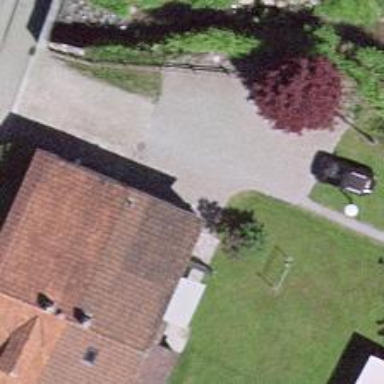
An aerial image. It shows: Driveway made of paving stones.